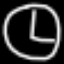
Label: clock